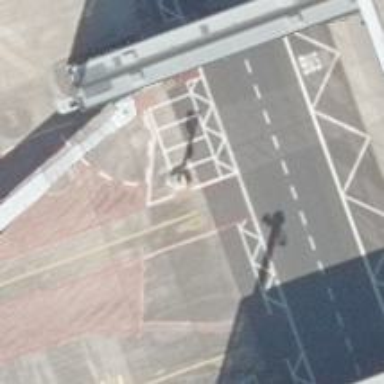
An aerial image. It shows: Parking position at the airport on concrete surface.